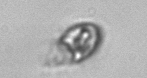
Label: Balanion